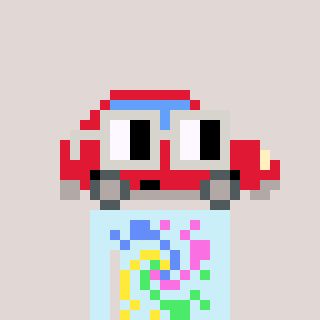
a pixel art character with square light gray glasses, a car-shaped head and a cold-colored body on a warm background